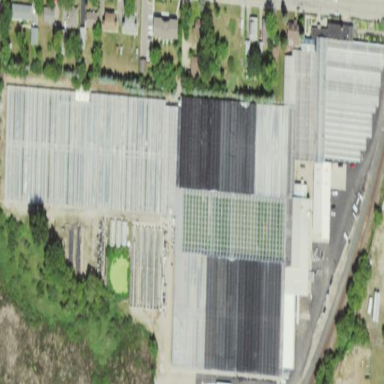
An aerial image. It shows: Greenhouse.